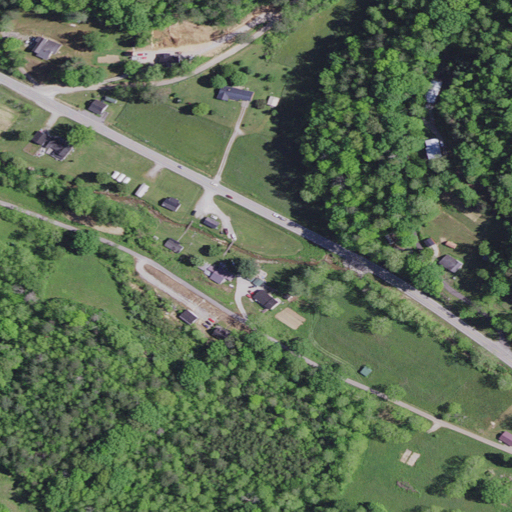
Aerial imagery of valley in Kentucky named Congleton Hollow containing mixed forest, low intensity development, open development, deciduous forest, pasture, medium intensity development, and evergreen forest